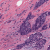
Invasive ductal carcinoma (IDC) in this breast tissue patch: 1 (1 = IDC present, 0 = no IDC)